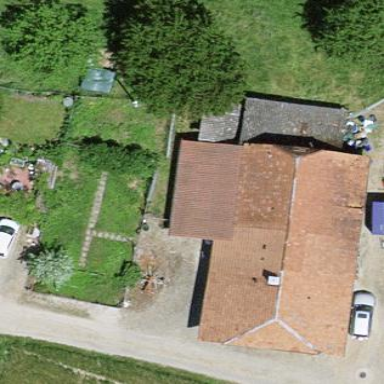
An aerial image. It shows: Farm building.